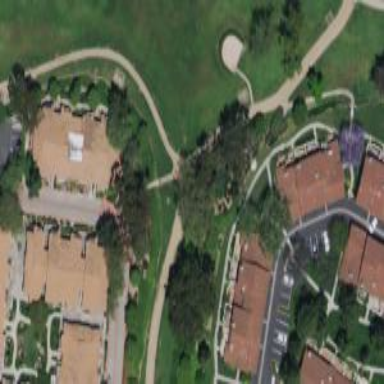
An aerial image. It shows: Fitness trail footway.